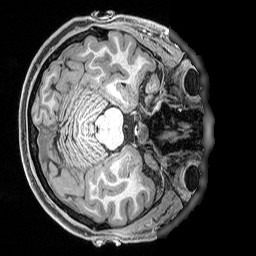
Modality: T1w
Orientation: axial
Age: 31
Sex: male
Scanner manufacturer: siemens
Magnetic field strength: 3 T
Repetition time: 2.5 s
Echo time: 0.0029 s